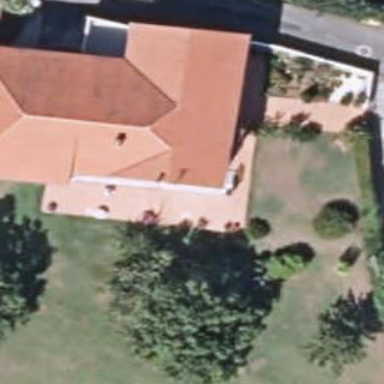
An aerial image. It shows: Simple house.